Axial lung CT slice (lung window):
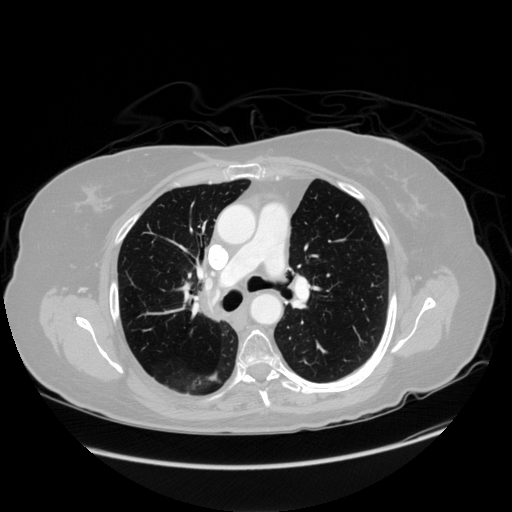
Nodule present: no